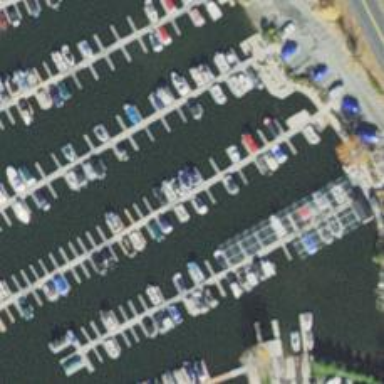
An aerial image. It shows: Man-made pier.